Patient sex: M
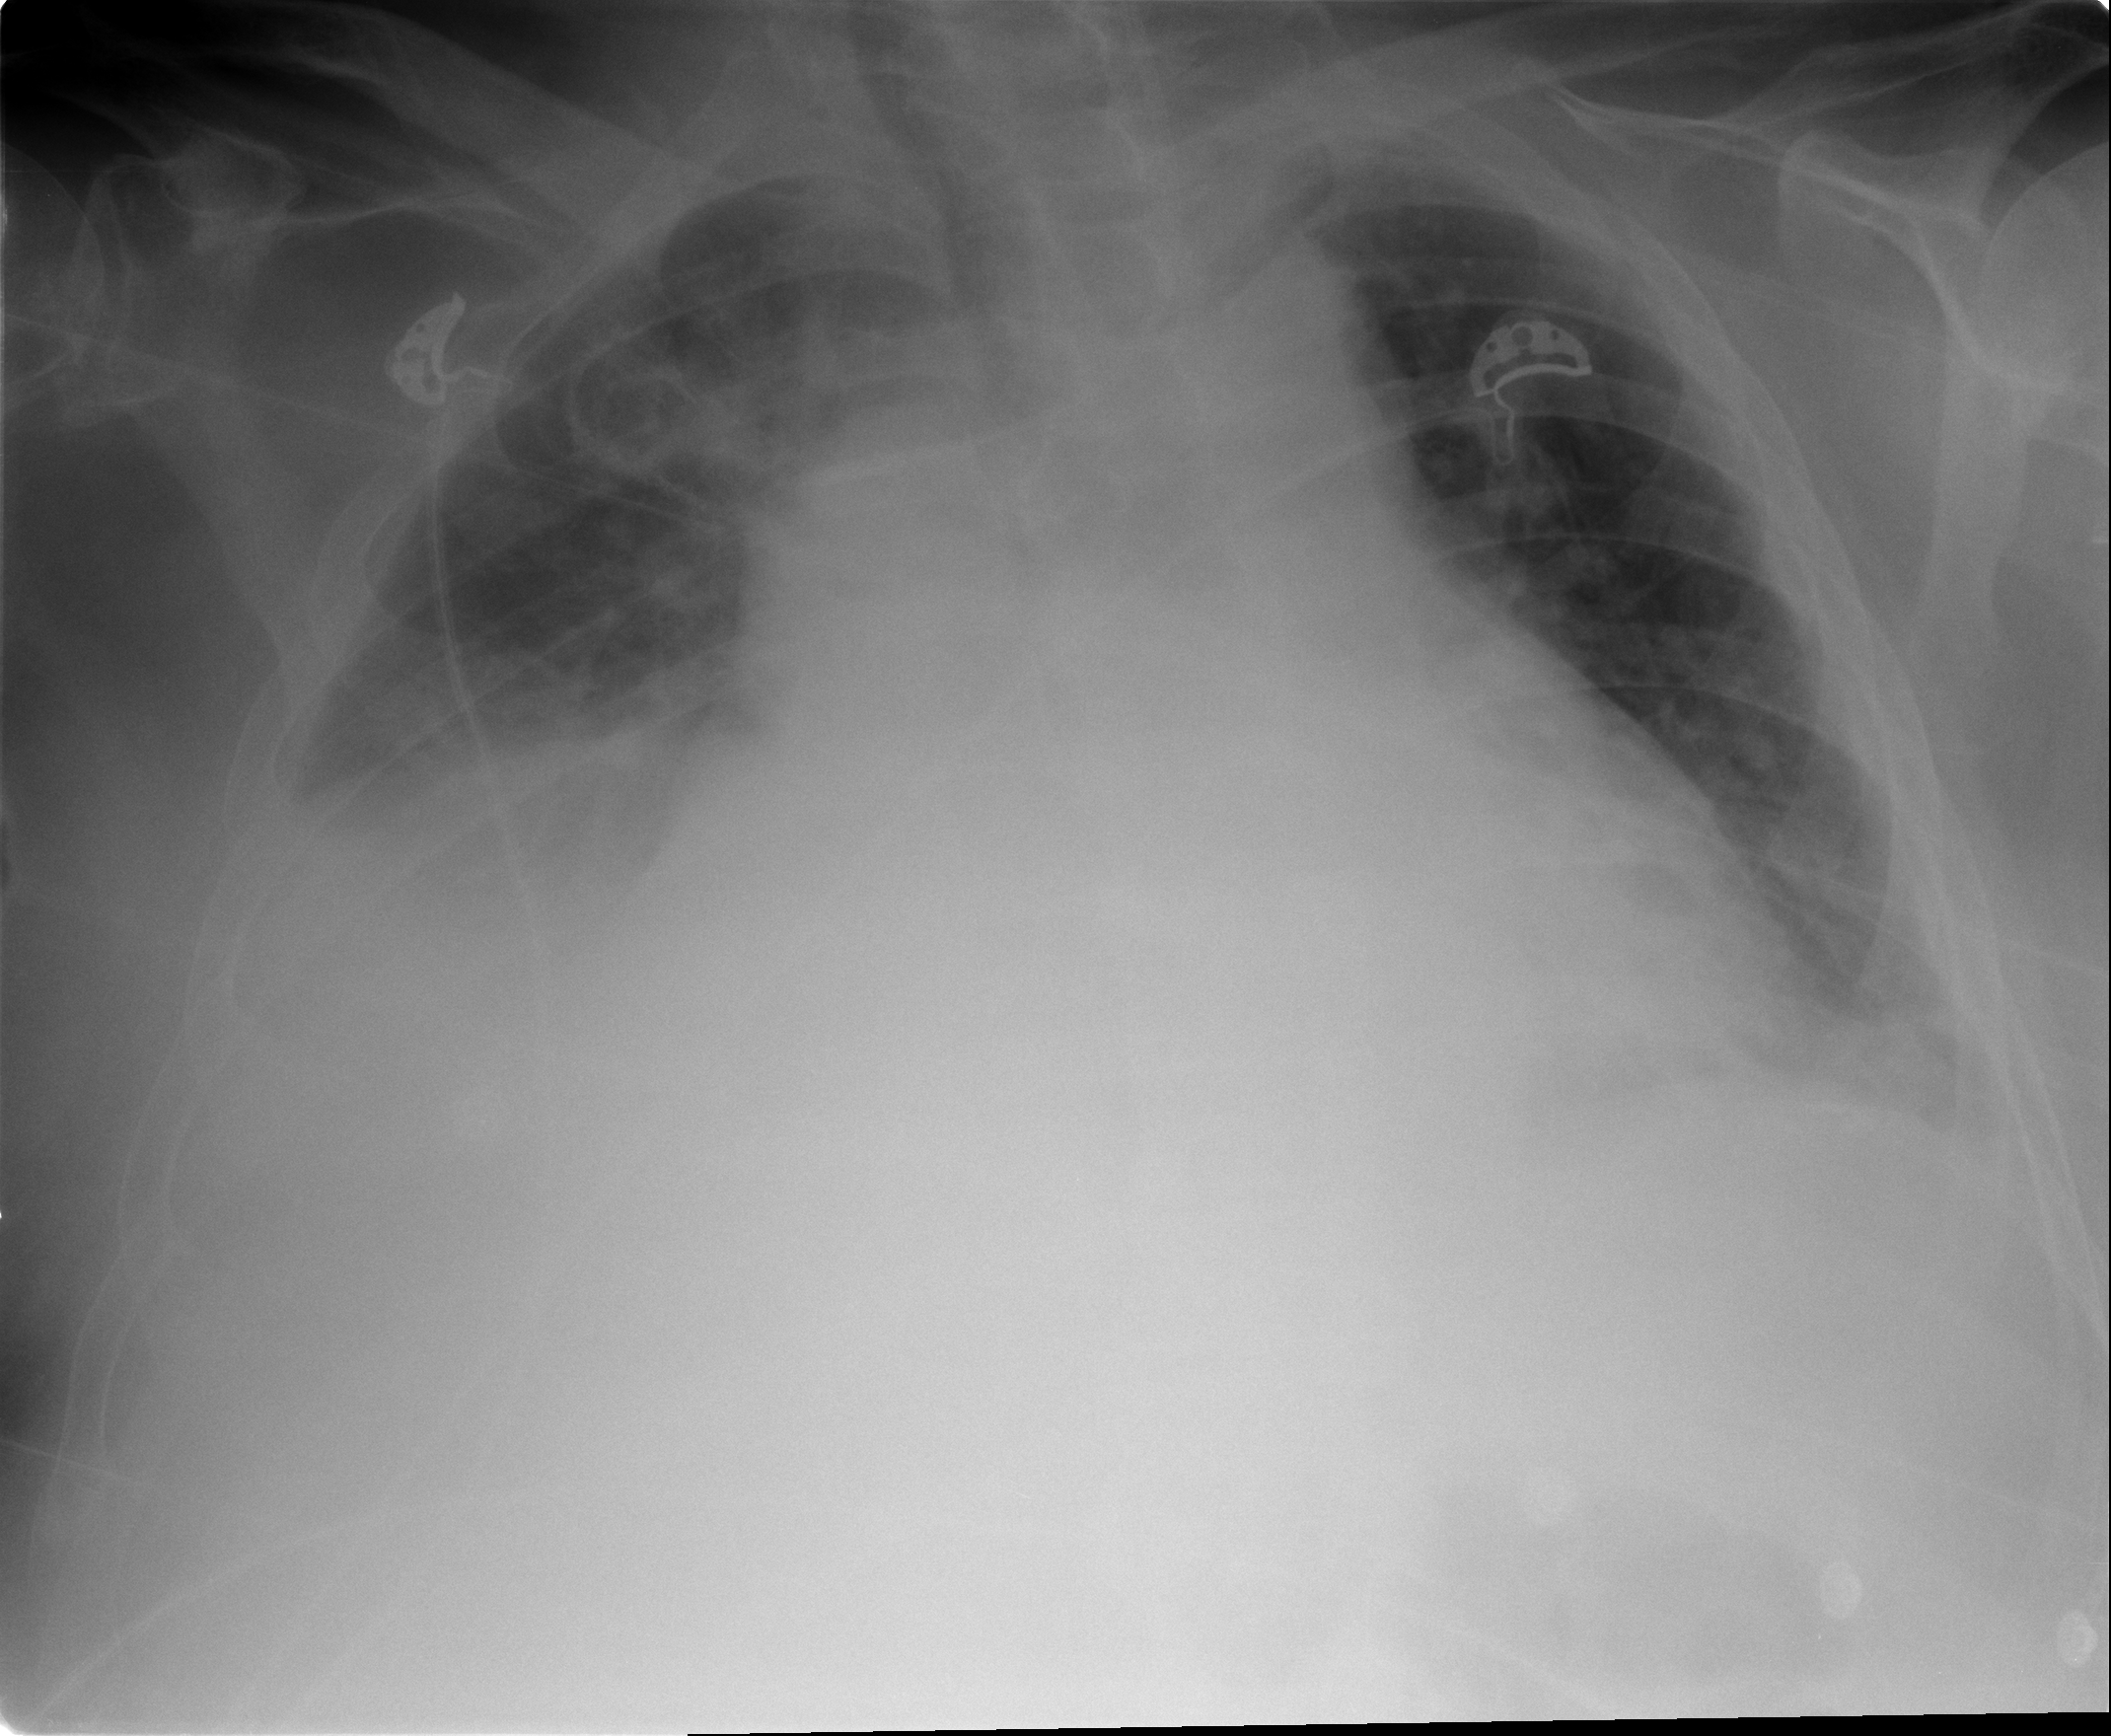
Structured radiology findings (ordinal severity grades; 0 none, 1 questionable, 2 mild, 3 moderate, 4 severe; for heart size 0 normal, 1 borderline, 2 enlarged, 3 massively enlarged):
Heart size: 3
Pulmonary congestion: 2
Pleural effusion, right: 3
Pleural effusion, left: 1
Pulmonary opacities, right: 2
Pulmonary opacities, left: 2
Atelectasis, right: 3
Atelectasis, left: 2